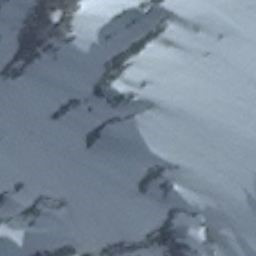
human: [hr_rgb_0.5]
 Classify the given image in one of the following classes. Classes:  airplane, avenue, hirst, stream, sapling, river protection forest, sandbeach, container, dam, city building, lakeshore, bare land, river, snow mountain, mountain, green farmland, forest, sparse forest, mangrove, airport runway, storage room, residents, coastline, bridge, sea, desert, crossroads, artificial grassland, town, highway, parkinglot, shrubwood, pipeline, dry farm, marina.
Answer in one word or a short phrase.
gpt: snow mountain